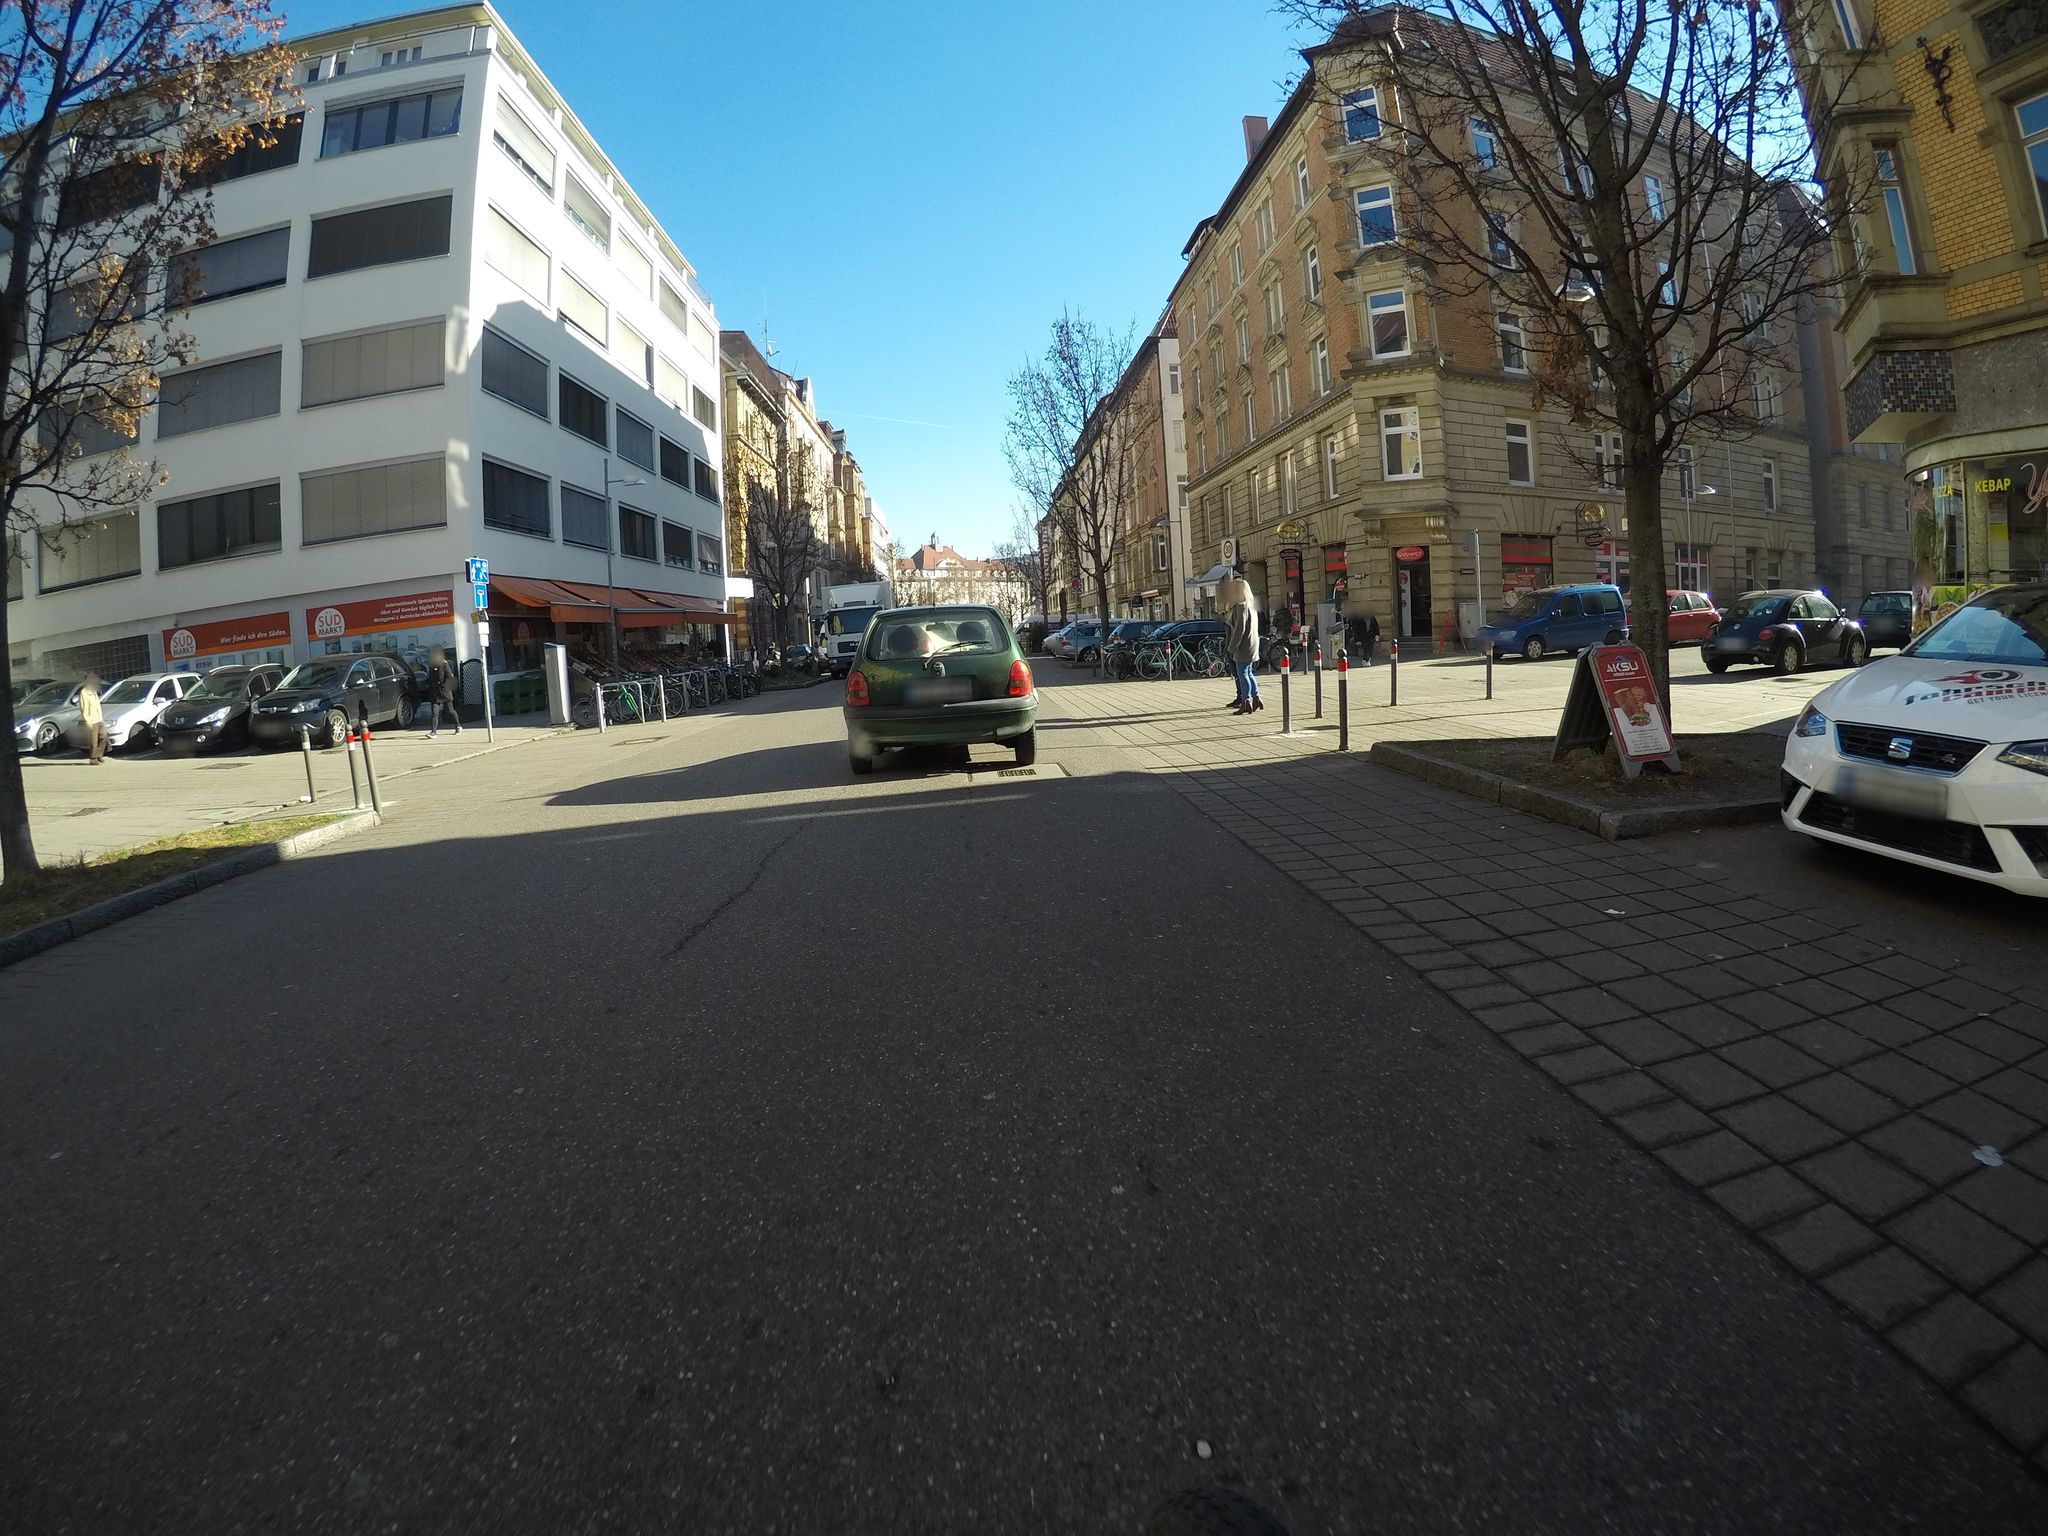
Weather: clear
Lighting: day
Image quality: good
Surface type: walking surface
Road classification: footway, living_street, steps
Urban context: urban centre
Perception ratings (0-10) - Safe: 6.07, Lively: 9.47, Beautiful: 8.96, Boring: 1.58, Depressing: 3.65, Wealthy: 9.52